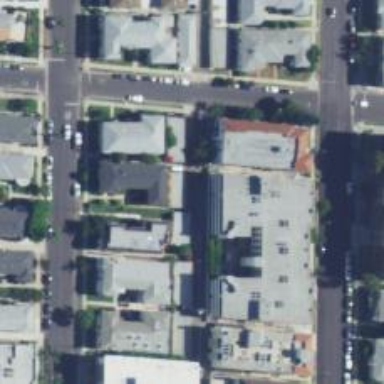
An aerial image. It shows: Alleyway designated as service road.